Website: macys
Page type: billing-address
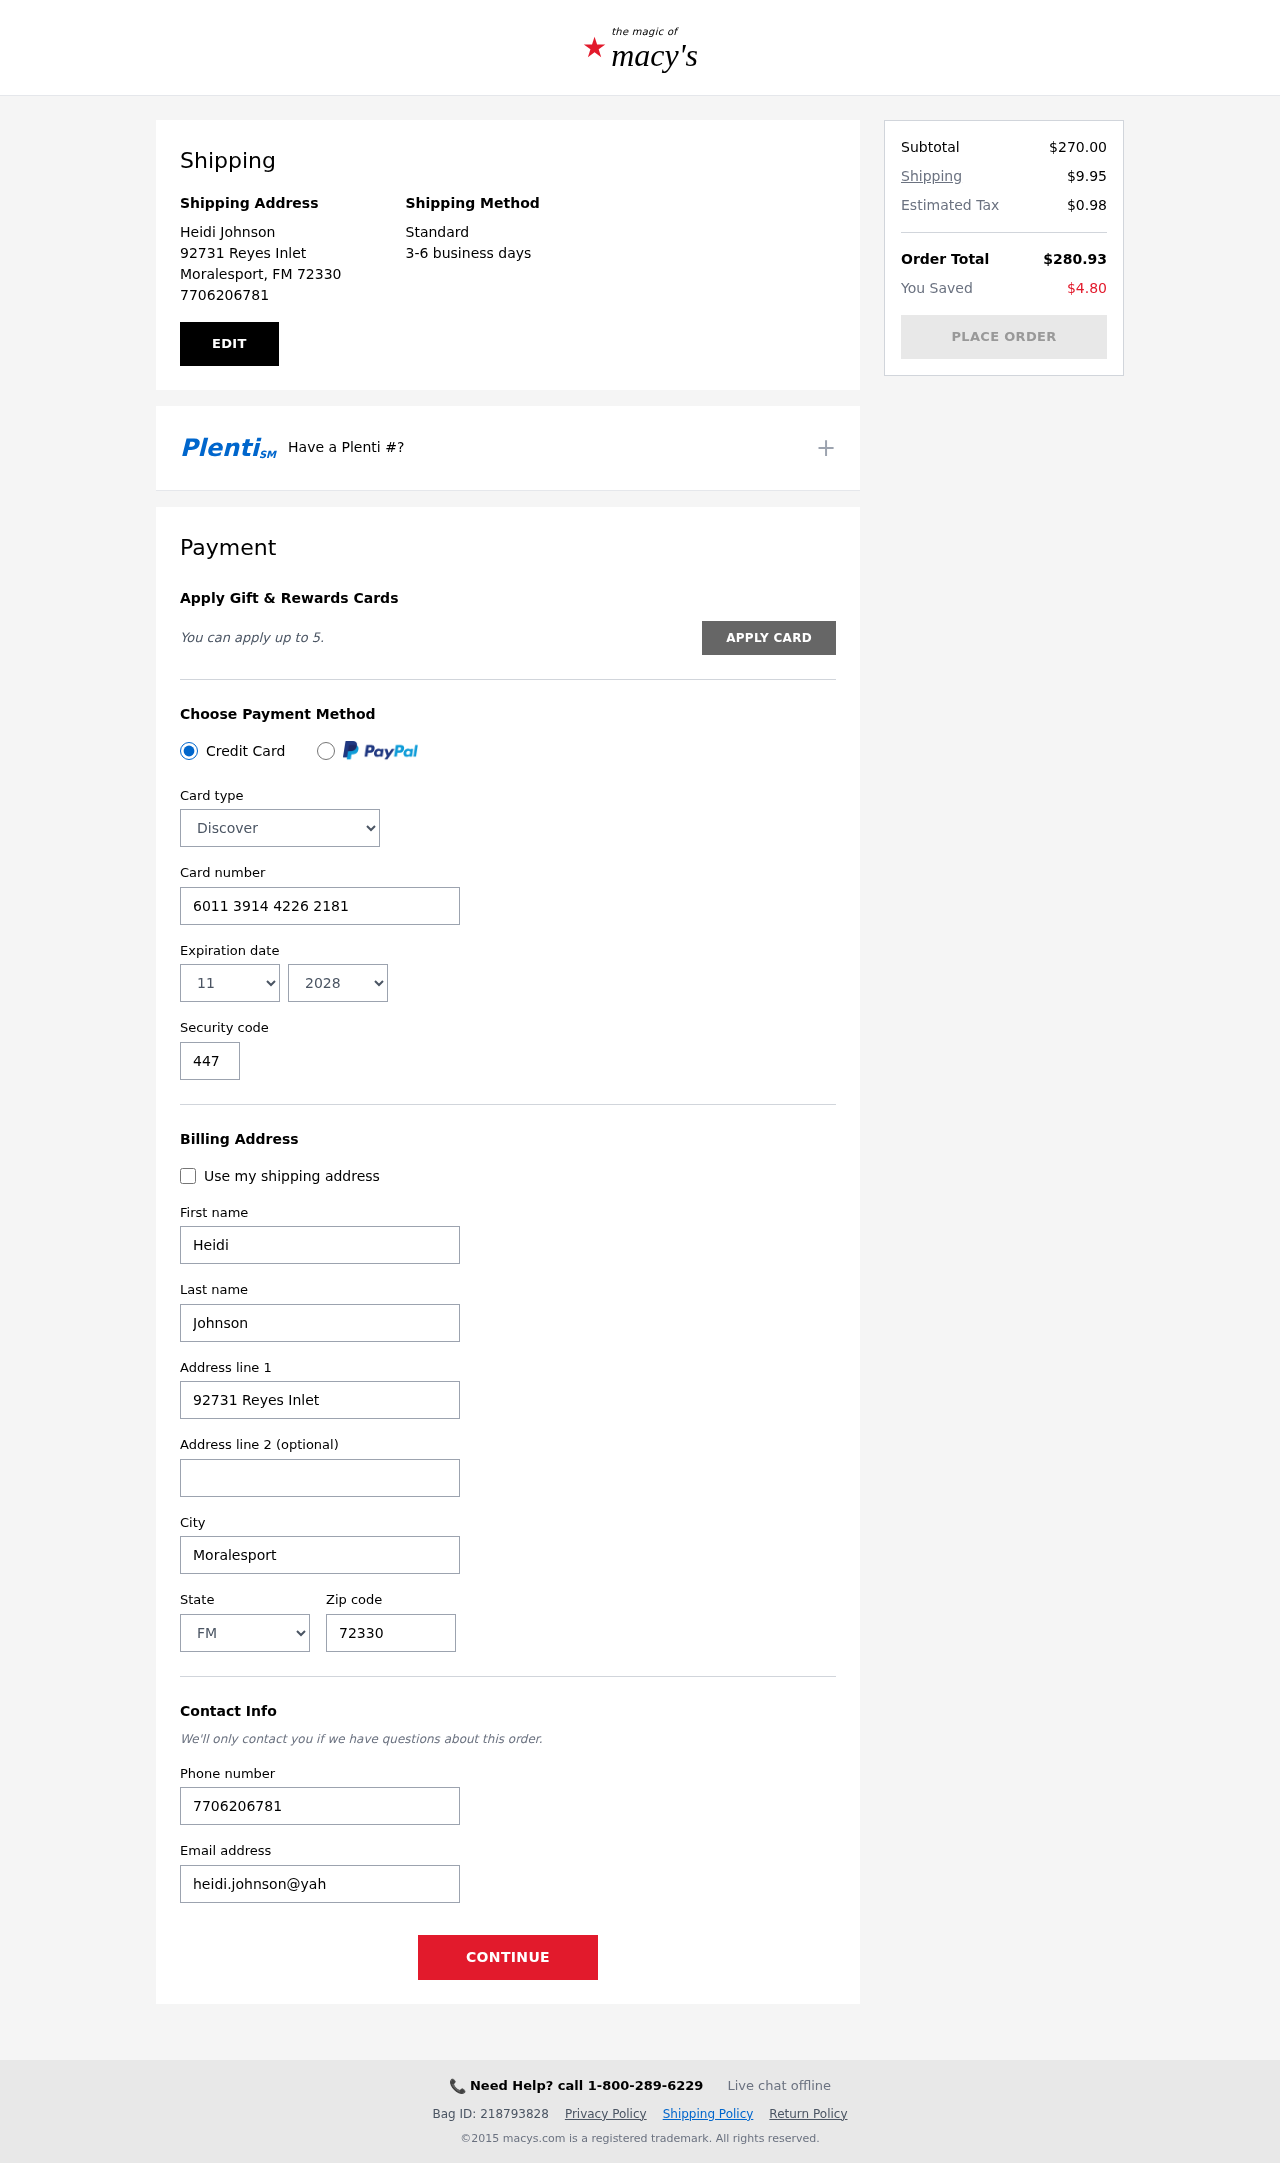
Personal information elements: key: PII_CARD_CVV
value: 447
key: PII_CARD_EXPIRY_MONTH
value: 11
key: PII_CARD_EXPIRY_YEAR
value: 28
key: PII_CARD_NUMBER
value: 6011 3914 4226 2181
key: PII_CARD_TYPE
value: Discover
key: PII_CITY
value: Moralesport
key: PII_CITY_STATE_ZIP
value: Moralesport, FM 72330
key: PII_EMAIL
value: heidi.johnson@yahoo.com
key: PII_FIRSTNAME
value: Heidi
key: PII_FULLNAME
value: Heidi Johnson
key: PII_LASTNAME
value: Johnson
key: PII_PHONE
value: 7706206781
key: PII_POSTCODE
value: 72330
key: PII_STATE
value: FM
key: PII_STREET
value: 92731 Reyes Inlet
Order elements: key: ORDER_SUBTOTAL
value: $270.00
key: ORDER_SHIPPING_COST
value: $9.95
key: ORDER_TAX
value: $0.98
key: ORDER_TOTAL
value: $280.93
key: ORDER_SAVINGS
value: $4.80